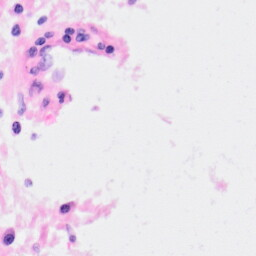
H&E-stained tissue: Kidney